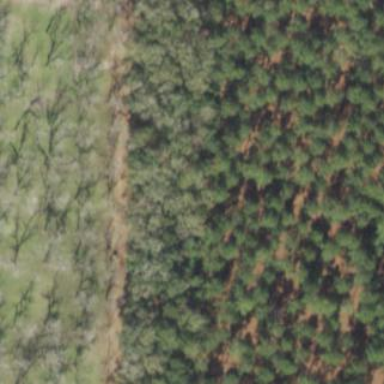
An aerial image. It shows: Forest with needle-leaved trees.